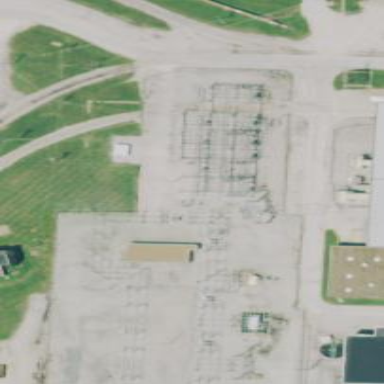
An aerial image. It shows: Generation substation.